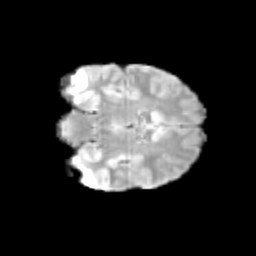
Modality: T2w
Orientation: coronal
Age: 9
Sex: male
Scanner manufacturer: siemens
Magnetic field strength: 3 T
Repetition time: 3.8 s
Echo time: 0.07 s